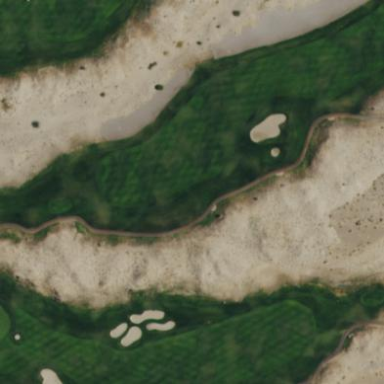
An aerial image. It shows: Area with grass used as rough in golf course.